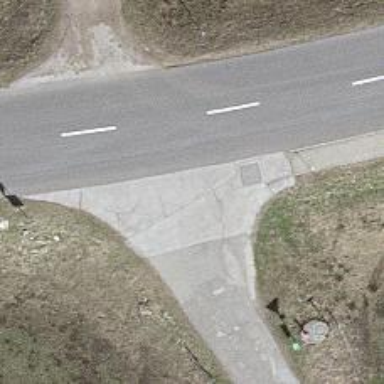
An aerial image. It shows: Unmarked road crossing.